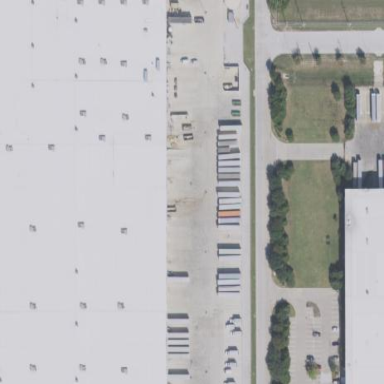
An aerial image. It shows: Warehouse building.